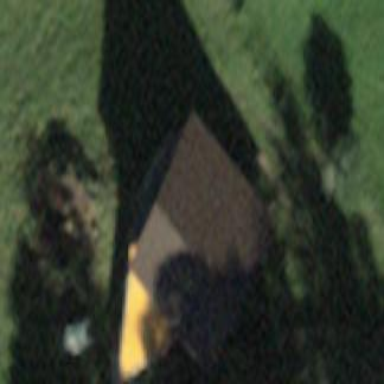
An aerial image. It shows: Rural barn.